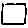
Label: square